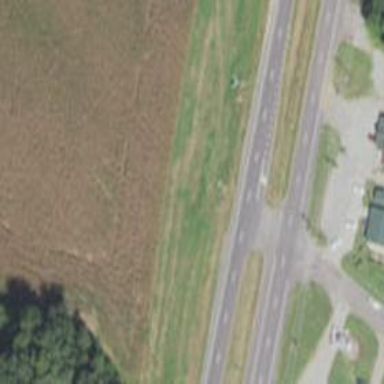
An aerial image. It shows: Primary highway.